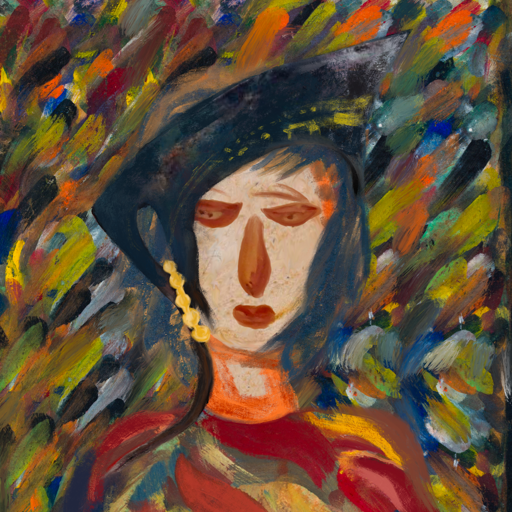
Background: An_Impression, Head And Neck Front: Rupkatha, Face Front: Pious_Lady, Bust: Mother_And_Son_Son, Hair Front: InTheSun, Head Accessory: Irani, Second Necklace: Blank, Necklace: Blank, Baby: Blank